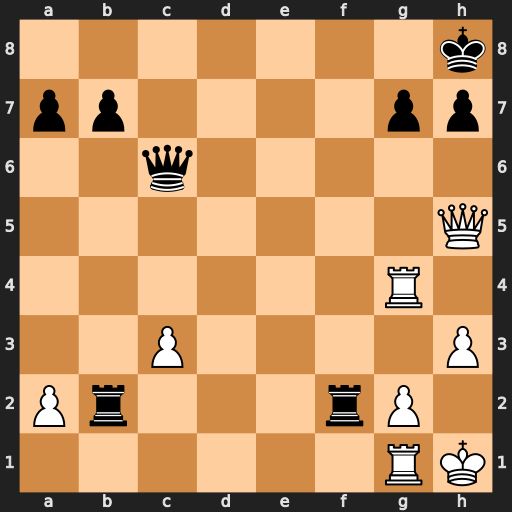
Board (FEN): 7k/pp4pp/2q5/7Q/6R1/2P4P/Pr3rP1/6RK
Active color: w
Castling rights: -
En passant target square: -
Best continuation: Qe5 Qf6 Rd1 Rf1+ Rxf1 Qxf1+ Kh2 Qf8 Rf4